Question: Our application was designed to handle user from different Geographic location.
> We are unable to detect what is the current end user local time and
time zone operate on it. They select different culture like sv-se,
en-us, ta-In even they access from Europe/London timezone..
We hosted it in a hosting server in US, application users are from 'Norway/Denmark/Sweden/UK/USA/India'
The problem is we used 'DateTime.Now' to store the record created/updated date, etc.
Since the all user data are saved as US time :(
After researching in SO, we decided to stored all history dates in DB as 'DateTime.UtcNow'

There is a record created on '29 Dec 2013, 3:15 P.M Swedish time'.
'''
public ActionResult Save(BookingViewModel model)
{
Booking booking = new Booking();
booking.BookingDateTime = model.BookingDateTime; //10 Jan 2014 2:00 P.M
booking.Name = model.Name;
booking.CurrentUserId = (User)Session["currentUser"].UserId;
//USA Server runs in Pacific Time Zone, UTC-08:00
booking.CreatedDateTime = DateTime.UtcNow; //29 Dec 2013, 6:15 A.M
BookingRepository.Save(booking);
return View("Index");
}
'''
We want to show the same history time to the user who logged in in India/Sweden/USA.
As of now we are using current culture user logged in and choose the timezone from a config file and using for conversion with TimeZoneInfo class
'''
<appSettings>
<add key="sv-se" value="W. Europe Standard Time" />
<add key="ta-IN" value="India Standard Time" />
</appSettings>
private DateTime ConvertUTCBasedOnCulture(DateTime utcTime)
{
//utcTime is 29 Dec 2013, 6:15 A.M
string TimezoneId =
System.Configuration.ConfigurationManager.AppSettings
[System.Threading.Thread.CurrentThread.CurrentCulture.Name];
// if the user changes culture from sv-se to ta-IN, different date is shown
TimeZoneInfo tZone = TimeZoneInfo.FindSystemTimeZoneById(TimezoneId);
return TimeZoneInfo.ConvertTimeFromUtc(utcTime, tZone);
}
public ActionResult ViewHistory()
{
List<Booking> bookings = new List<Booking>();
bookings=BookingRepository.GetBookingHistory();
List<BookingViewModel> viewModel = new List<BookingViewModel>();
foreach (Booking b in bookings)
{
BookingViewModel model = new BookingViewModel();
model.CreatedTime = ConvertUTCBasedOnCulture(b.CreatedDateTime);
viewModel.Add(model);
}
return View(viewModel);
}
'''
View Code
'''
@Model.CreatedTime.ToString("dd-MMM-yyyy - HH':'mm")
'''
NOTE: The user can change the culture/language before they login. Its a localization based application, running in US server.
I have seen <URL>, but I could not understand how it can help with multi culture web application hosted in different location.
How can I show a same record creation date '29 Dec 2013, 3:15 P.M' for the users logged in INDIA/USA/Anywhere'?
As of now my logic in 'ConvertUTCBasedOnCulture' is based user logged in culture. This should be irrespective of culture, since user can login using any culture from India/USA
CreatedTime: 'SMALLDATETIME'
'DATABASE COLUMN TYPE: DATETIMEOFFSET'
Finally I am sending the current user's local time using the below Momento.js code in each request
'''
$.ajaxSetup({
beforeSend: function (jqXHR, settings) {
try {
//moment.format gives current user date like 2014-01-04T18:27:59+01:00
jqXHR.setRequestHeader('BrowserLocalTime', moment().format());
}
catch (e) {
}
}
});
'''
'''
public static DateTimeOffset GetCurrentUserLocalTime()
{
try
{
return
DateTimeOffset.Parse(HttpContext.Current.Request.Headers["BrowserLocalTime"]);
}
catch
{
return DateTimeOffset.Now;
}
}
'''
then called in
'''
model.AddedDateTime = WebAppHelper.GetCurrentUserLocalTime();
'''
In View
'''
@Model.AddedDateTime.Value.LocalDateTime.ToString("dd-MMM-yyyy - HH':'mm")
'''
In view it shows the local time to user, however I want to see like 'dd-MMM-yyyy CET/PST' (2 hours ago).
This 2 hours ago should calculate from end user's local time. Exactly same as stack overflow question created/edited time with Timezone display and local user calculation.
'answered Jan 25 '13 at 17:49 CST (6 hours/days/month ago)' So the other viewing from USA/INDIA user can really understand this record was created exactly 6 hours from INDIA/USA current time
Almost I think I achieved everything, except the display format & calculation. How can i do this?
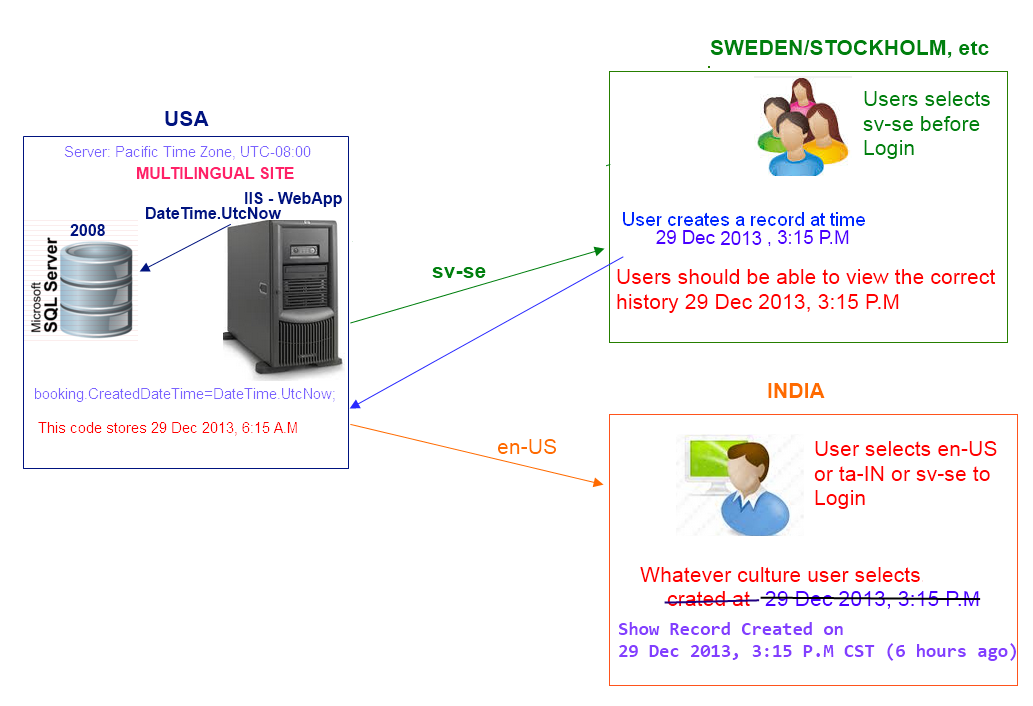
Answer: It sounds like you need to store a 'DateTimeOffset' instead of a 'DateTime'. You just store the local 'DateTime' to the user creating the value, but that means you can't perform any ordering operations etc. You can't just use 'DateTime.UtcNow', as that won't store anything to indicate the local date/time of the user when the record was created.
Alternatively, you could store an instant in time along with the user's time zone - that's harder to achieve, but would give you more information as then you'd be able to say things like "What is the user's local time one hour later?"
The of the server should be irrelevant - you should never use the server's time zone. However, you will need to know the appropriate UTC offset (or time zone) for the user. This be done based on just the culture - you'll want to use Javascript on the user's machine to determine the UTC offset at the time you're interested in (not necessarily "now").
Once you've worked out how to store the value, retrieving it is simple - if you've already stored the UTC instant and an offset, you just apply that offset and you'll get back to the original user's local time. You haven't said how you're converting values to text, but it should just drop out simply - just format the value, and you should get the original local time.
If you decide to use Noda Time, you'd just use 'OffsetDateTime' instead of 'DateTimeOffset'.